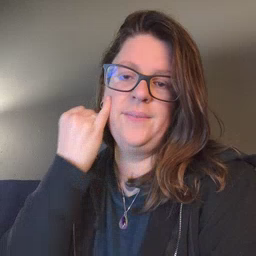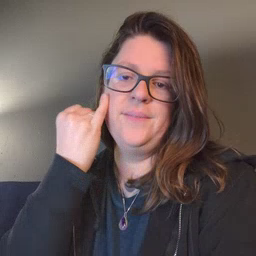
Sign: if